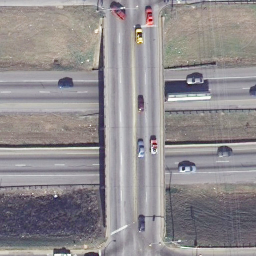
Label: overpass